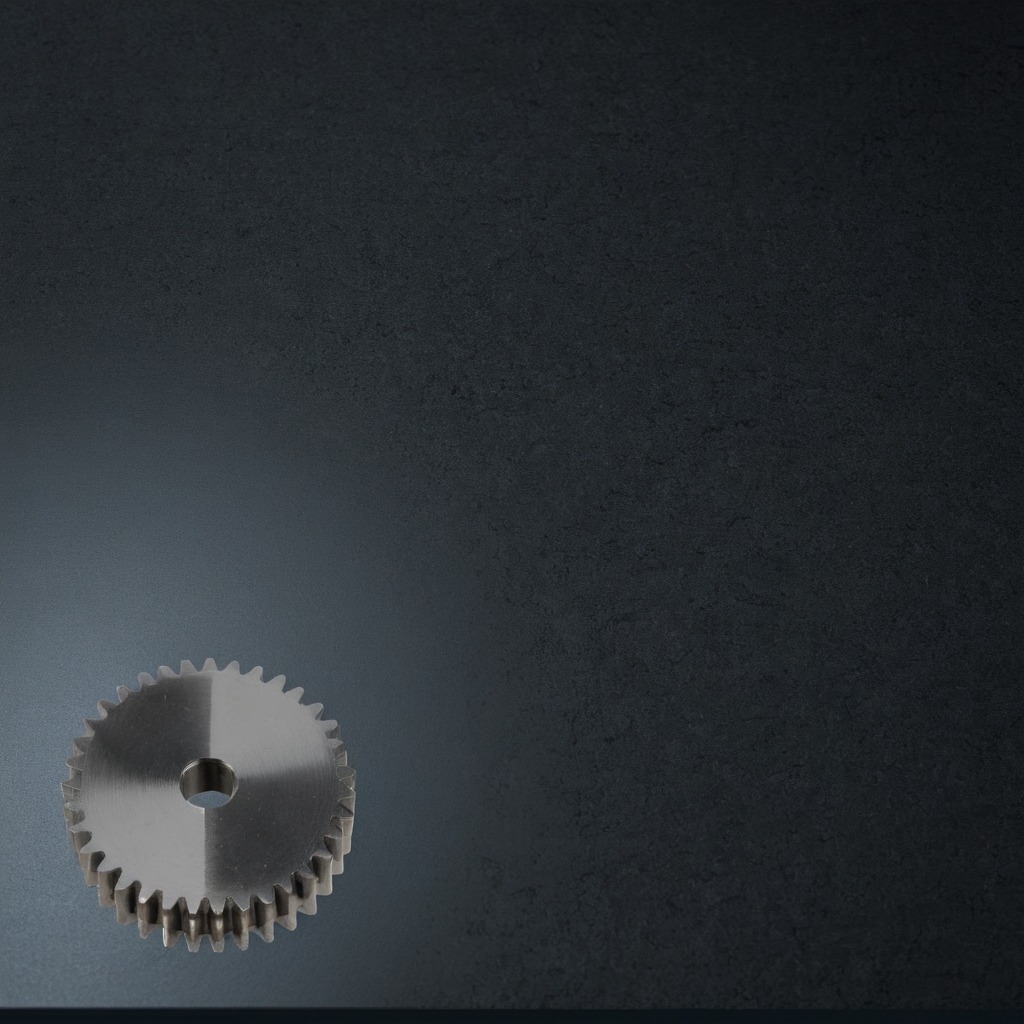
A steel gear with teeth is lying on the clean granite table inside a workshop at night.